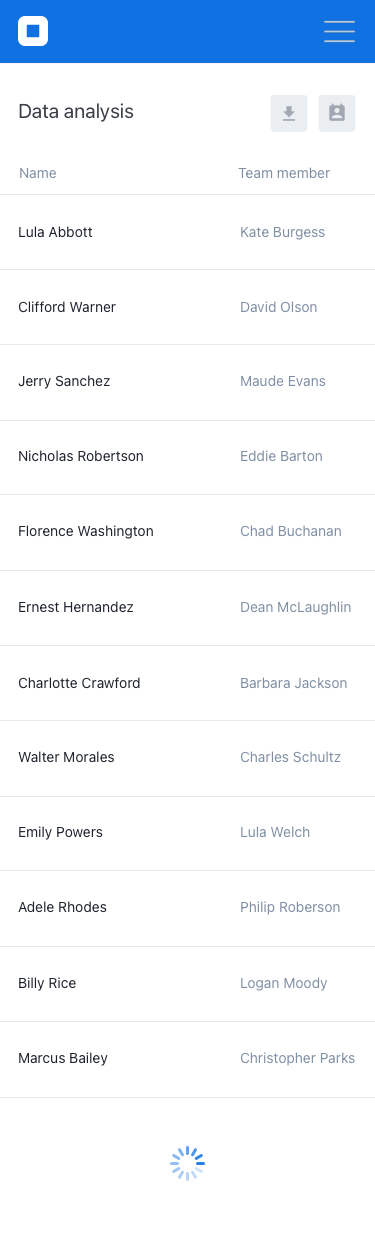
Text in this UI design:
Dean McLaughlin
Ernest Hernandez
Chad Buchanan
Florence Washington
Eddie Barton
Nicholas Robertson
Maude Evans
Jerry Sanchez
David Olson
Clifford Warner
Logan Moody
Billy Rice
Philip Roberson
Adele Rhodes
Christopher Parks
Marcus Bailey
Lula Welch
Emily Powers
Charles Schultz
Walter Morales
Barbara Jackson
Charlotte Crawford
Kate Burgess
Lula Abbott
Team member
Name
Data analysis